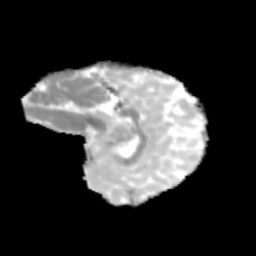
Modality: MD
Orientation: sagittal
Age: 11
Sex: female
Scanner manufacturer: siemens
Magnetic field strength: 3 T
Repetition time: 3.8 s
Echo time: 0.07 s